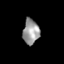
Tissue: skin
Cell type: Epithelial cells
Senescence score: 0.2864
Nuclear area (px): 398
Mean DAPI intensity: 155.168